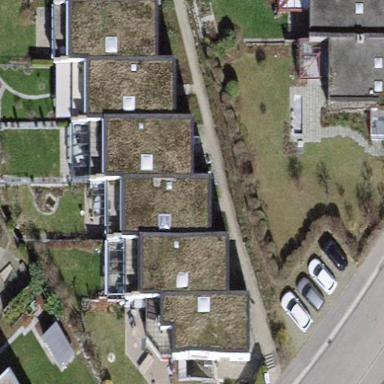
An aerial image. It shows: Building with apartments and flat roof.